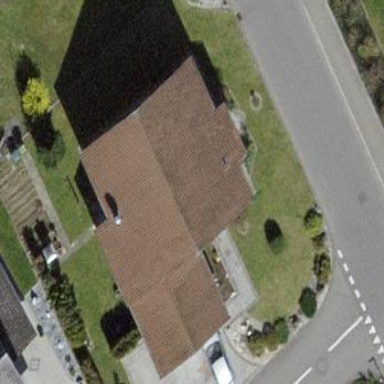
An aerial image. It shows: Building with tile roof.